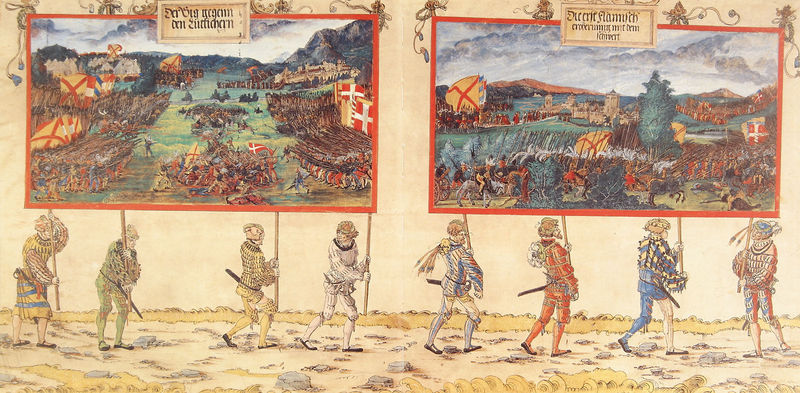
Titel: Triumphzug für Kaiser Maximilian
Künstler: Albrecht Altdorfer
Institution: Wien, Graphische Sammlung Albertina
Schlagwörter: baum, blau, gemälde, himmel, kampf, mann, weiß, wolken, aquarell, bäume, gelb, grün, menschen, braun, männer, schwarz, skizze, zeichnung, rasen, rot, weg, malerei, ornament, stein, steine, tragen, gold, pferde, schiff, schiffe, schrift, papier, fahnen, fußboden, fahne, farben, farbe, krieg, schlacht, soldaten, kartusche, inschrift, verzierung, deutsch, schild, stangen, buch, burg, schweiz, seite, schilder, säbel, uniformen, waffen, helm, heer, rüstung, wappen, lanzen, kniebundhose, flaggen, stange, parade, träger, beschreibung, der, anordnung, schlachtfeld, gefecht, formation, latein, flagen, seeschlacht, tour